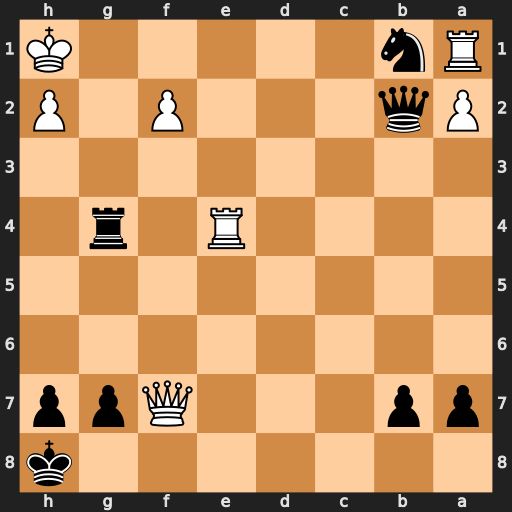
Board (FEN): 7k/pp3Qpp/8/8/4R1r1/8/Pq3P1P/Rn5K
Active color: b
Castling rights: -
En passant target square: -
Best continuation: Qc1+ Re1 Qxe1#